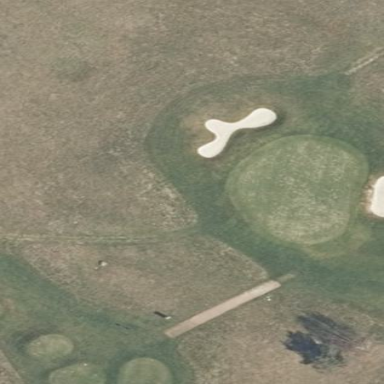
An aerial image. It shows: Golf green.